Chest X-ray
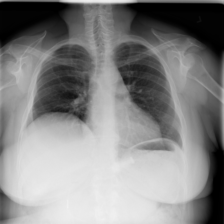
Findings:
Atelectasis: negative
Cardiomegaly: negative
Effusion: negative
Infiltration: negative
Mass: negative
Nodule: negative
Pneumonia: negative
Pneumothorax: negative
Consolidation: negative
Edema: negative
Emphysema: negative
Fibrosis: negative
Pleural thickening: negative
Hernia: negative